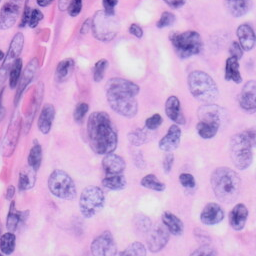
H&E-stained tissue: Skin